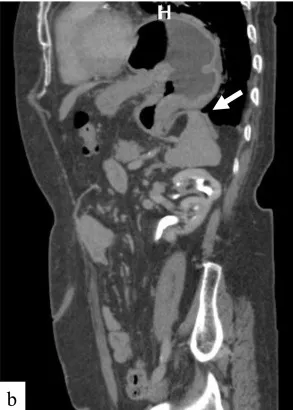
Preoperative images of the Bochdalek hernia. And a sagittal view.
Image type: radiology (ct)